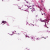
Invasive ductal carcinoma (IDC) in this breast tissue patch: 0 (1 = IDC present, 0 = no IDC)